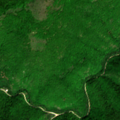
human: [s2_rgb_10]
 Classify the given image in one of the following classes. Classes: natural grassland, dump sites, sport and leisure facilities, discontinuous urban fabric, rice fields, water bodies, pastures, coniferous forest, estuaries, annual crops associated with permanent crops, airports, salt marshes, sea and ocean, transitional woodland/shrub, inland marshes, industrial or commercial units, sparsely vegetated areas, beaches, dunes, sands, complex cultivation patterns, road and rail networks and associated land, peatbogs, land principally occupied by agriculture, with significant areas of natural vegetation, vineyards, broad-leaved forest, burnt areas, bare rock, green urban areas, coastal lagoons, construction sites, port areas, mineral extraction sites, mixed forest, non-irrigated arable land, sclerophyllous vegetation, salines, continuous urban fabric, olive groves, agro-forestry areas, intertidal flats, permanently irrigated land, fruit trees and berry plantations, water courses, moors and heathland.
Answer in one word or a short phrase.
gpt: land principally occupied by agriculture, with significant areas of natural vegetation, broad-leaved forest, transitional woodland/shrub